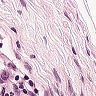
Metastatic tissue present: no